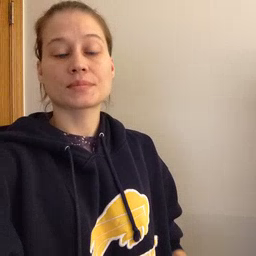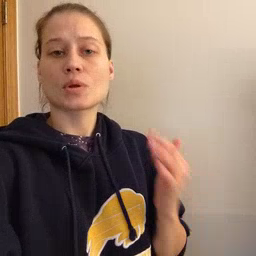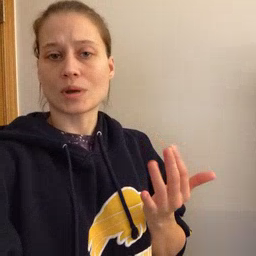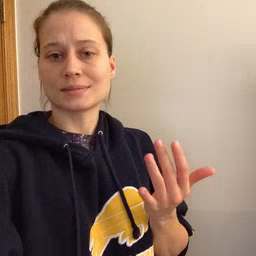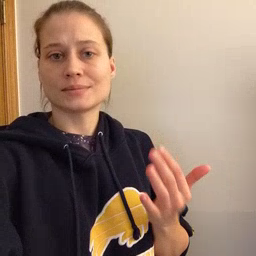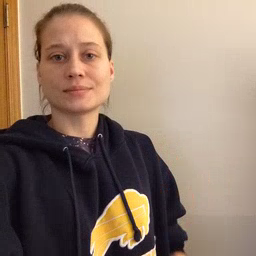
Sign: wait